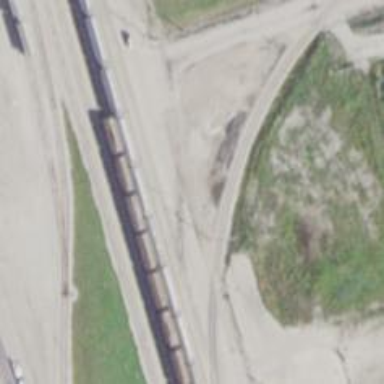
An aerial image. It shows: Abandoned spur railway.